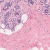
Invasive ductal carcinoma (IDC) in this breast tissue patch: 0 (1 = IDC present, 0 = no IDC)